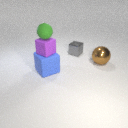
small green rubber sphere above small purple rubber cube